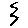
Label: zigzag